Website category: auto
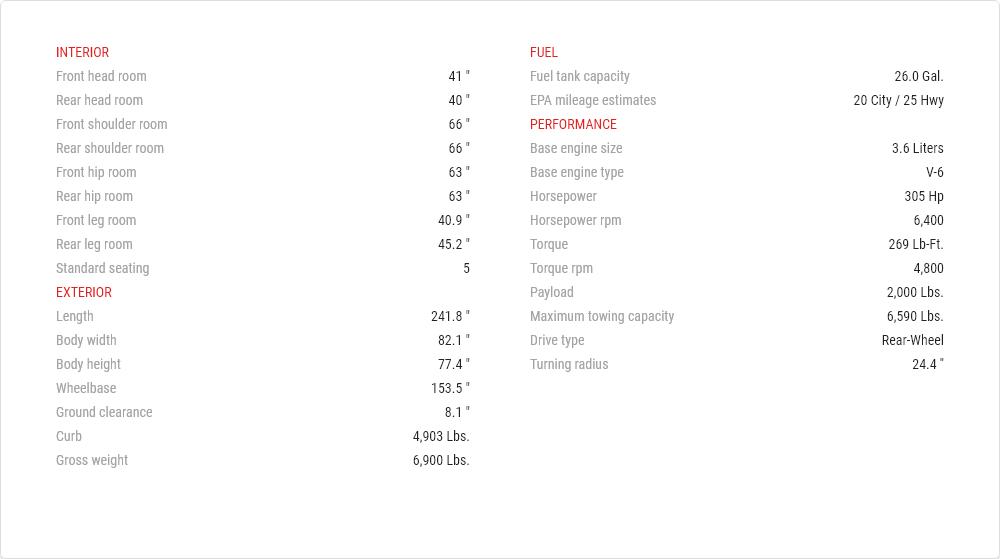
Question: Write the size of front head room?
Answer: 41 "

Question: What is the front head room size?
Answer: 41 "

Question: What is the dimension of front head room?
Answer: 41 "

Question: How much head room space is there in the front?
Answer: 41 "

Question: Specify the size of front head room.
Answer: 41 "

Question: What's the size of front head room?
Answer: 41 "

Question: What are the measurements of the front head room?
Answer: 41 "

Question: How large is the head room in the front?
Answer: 41 "

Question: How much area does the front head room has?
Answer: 41 "

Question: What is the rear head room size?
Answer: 40 "

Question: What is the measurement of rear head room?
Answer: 40 "

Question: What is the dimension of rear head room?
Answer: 40 "

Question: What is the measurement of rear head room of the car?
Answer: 40 "

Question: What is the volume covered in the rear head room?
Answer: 40 "

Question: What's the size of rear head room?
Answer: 40 "

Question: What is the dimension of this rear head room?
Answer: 40 "

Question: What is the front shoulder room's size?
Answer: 66 "

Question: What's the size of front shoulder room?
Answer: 66 "

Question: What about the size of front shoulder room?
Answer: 66 "

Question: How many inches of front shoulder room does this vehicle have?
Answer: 66 "

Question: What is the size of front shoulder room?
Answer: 66 "

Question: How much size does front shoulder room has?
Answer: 66 "

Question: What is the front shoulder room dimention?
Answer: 66 "

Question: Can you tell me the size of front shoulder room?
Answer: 66 "

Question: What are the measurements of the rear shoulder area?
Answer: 66 "

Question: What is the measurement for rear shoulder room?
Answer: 66 "

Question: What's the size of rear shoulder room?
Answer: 66 "

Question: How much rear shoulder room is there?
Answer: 66 "

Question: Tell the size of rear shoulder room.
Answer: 66 "

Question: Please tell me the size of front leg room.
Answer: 40.9 "

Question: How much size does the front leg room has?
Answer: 40.9 "

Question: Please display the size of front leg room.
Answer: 40.9 "

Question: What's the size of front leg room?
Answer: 40.9 "

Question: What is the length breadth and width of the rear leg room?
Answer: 45.2 "

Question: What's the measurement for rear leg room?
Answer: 45.2 "

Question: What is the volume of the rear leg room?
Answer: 45.2 "

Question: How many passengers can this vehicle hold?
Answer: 5

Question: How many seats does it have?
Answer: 5

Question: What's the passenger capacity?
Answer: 5

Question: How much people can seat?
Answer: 5

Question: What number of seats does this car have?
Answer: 5

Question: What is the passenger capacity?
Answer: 5

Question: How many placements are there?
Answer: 5

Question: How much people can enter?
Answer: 5

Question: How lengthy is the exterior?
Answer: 241.8 "

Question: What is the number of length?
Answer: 241.8 "

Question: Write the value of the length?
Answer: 241.8 "

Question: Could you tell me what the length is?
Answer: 241.8 "

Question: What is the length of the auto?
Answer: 241.8 "

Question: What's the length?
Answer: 241.8 "

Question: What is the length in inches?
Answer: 241.8 "

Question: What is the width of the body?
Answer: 82.1 "

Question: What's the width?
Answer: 82.1 "

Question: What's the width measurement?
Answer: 82.1 "

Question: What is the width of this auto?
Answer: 82.1 "

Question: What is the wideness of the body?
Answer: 82.1 "

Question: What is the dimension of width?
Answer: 82.1 "

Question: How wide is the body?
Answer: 82.1 "

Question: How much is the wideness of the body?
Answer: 82.1 "

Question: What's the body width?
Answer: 82.1 "

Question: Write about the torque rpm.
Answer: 4,800

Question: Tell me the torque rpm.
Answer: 4,800

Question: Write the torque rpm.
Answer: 4,800

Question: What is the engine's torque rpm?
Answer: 4,800